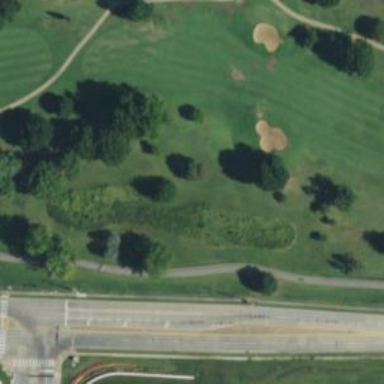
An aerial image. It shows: Grassy area designated as golf fairway.